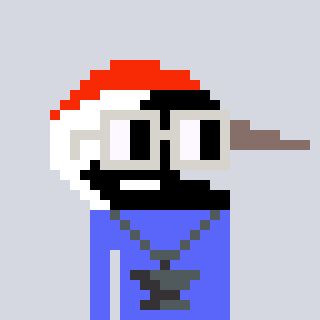
a pixel art character with square light gray glasses, a crane-shaped head and a purple-colored body on a cool background